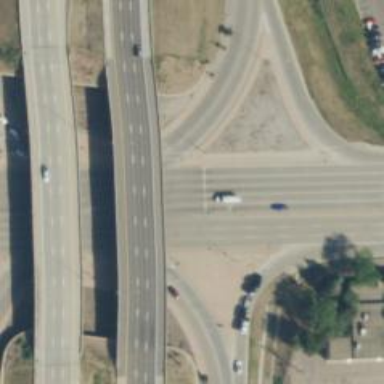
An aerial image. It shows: Primary highway.